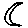
Label: moon